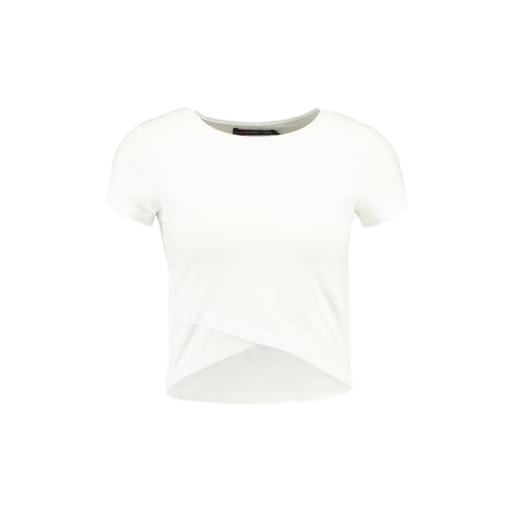
white petite t-shirt only macy, only white t-shirt, white crisscross wrap tee, white background